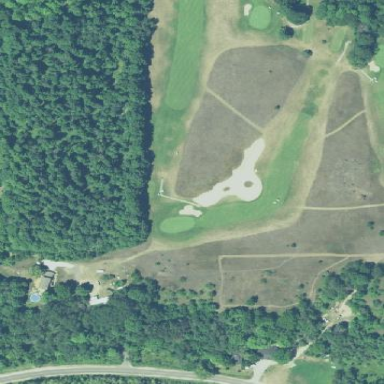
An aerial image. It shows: Rough grassy area used for golf.